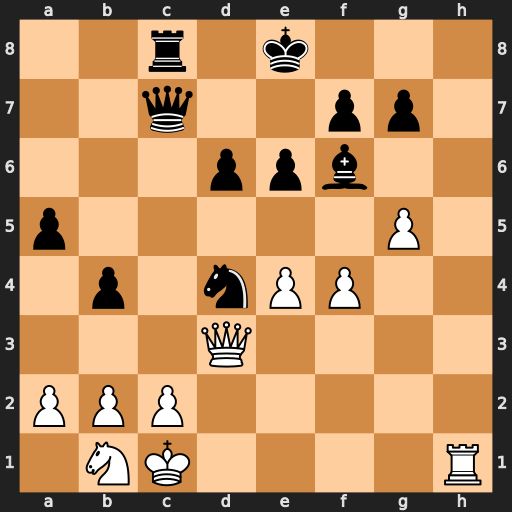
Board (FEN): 2r1k3/2q2pp1/3ppb2/p5P1/1p1nPP2/3Q4/PPP5/1NK4R
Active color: w
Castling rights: -
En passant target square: -
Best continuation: Rh8+ Kd7 Rxc8 Qxc8 gxf6